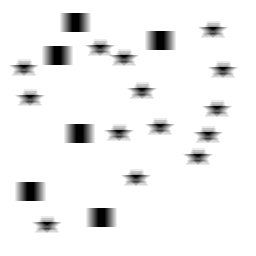
Squares: 6
Triangles: 0
Stars: 14
Total shapes: 20